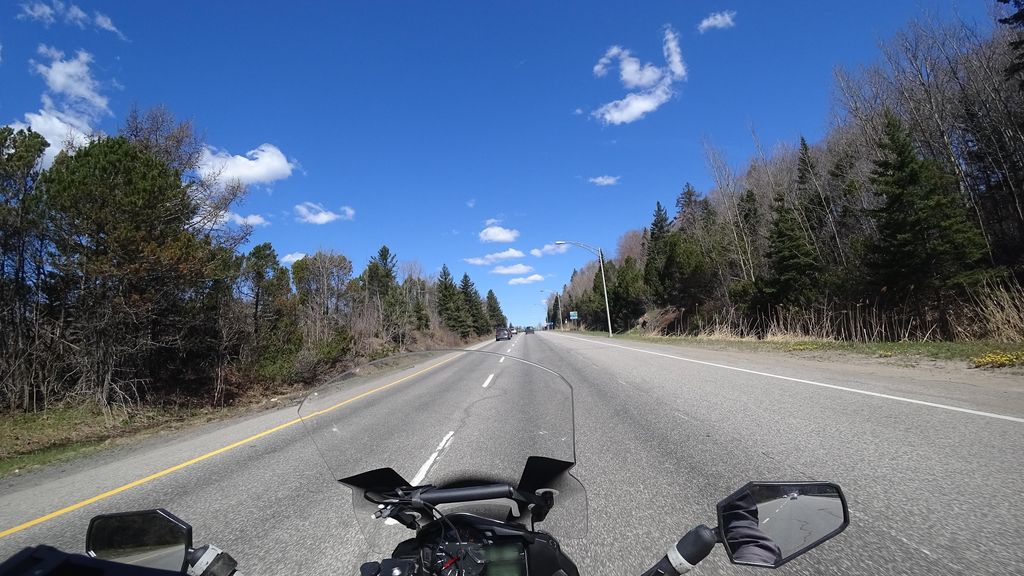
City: quebec_city